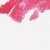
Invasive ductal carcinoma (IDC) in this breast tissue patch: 0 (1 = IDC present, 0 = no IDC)